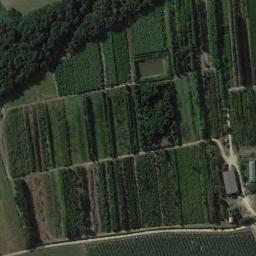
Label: rectangular_farmland